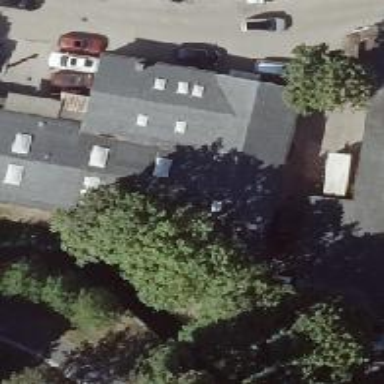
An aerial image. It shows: Car repair shop.